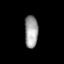
Tissue: prostate
Cell type: T cells
Senescence score: 0.2756
Nuclear area (px): 420
Mean DAPI intensity: 159.817